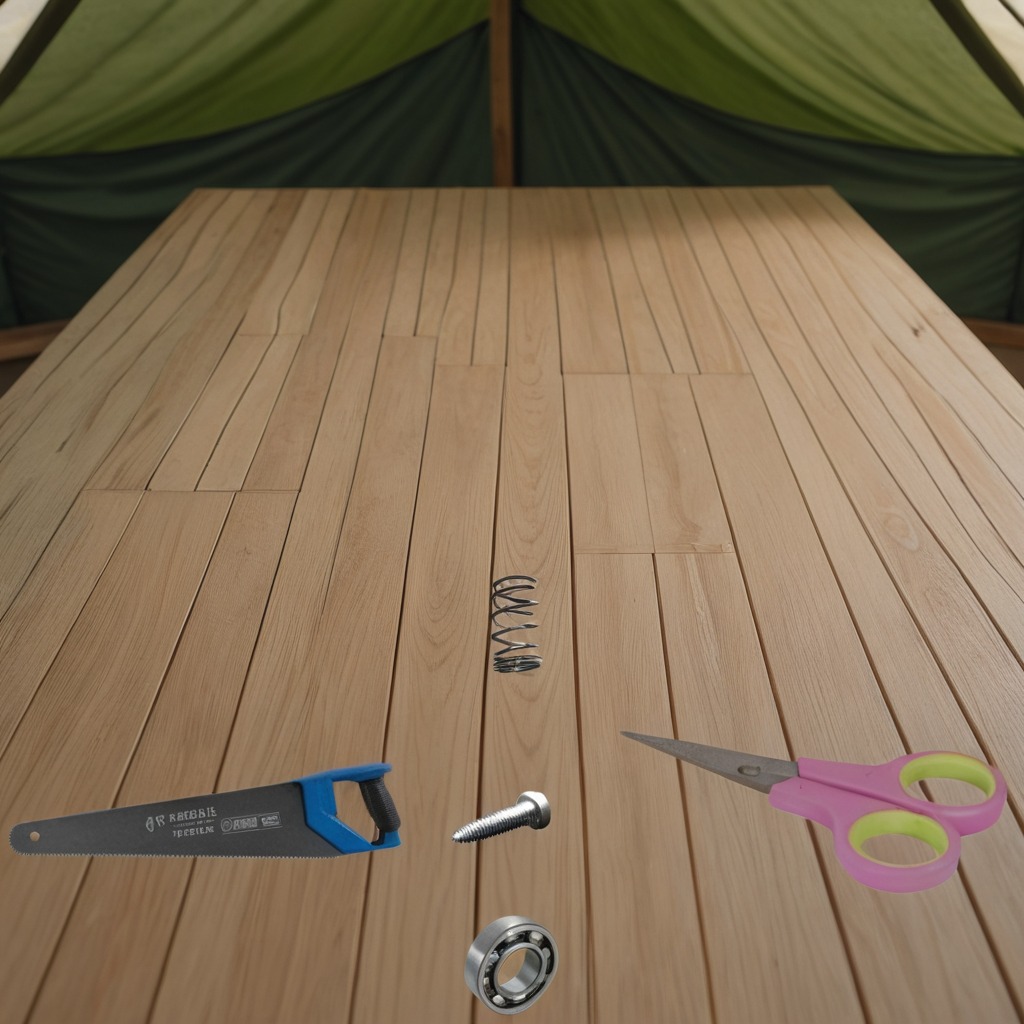
A ball bearing, a machine screw, a spring, a saw, and a pair of scissors are lying on the wooden table.